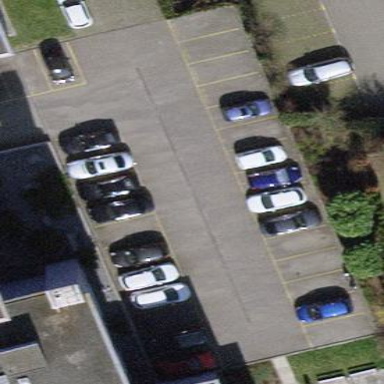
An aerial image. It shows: Group of garages.